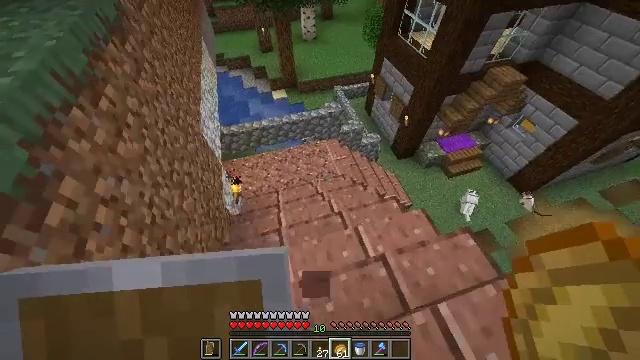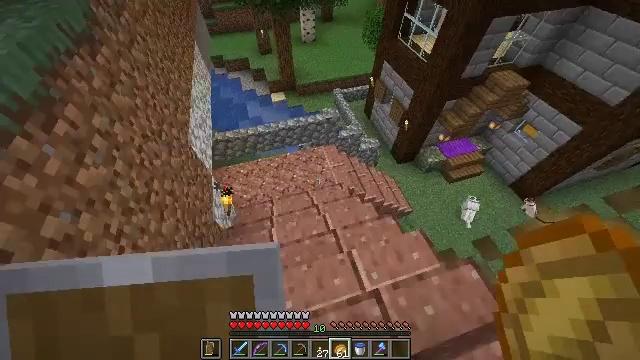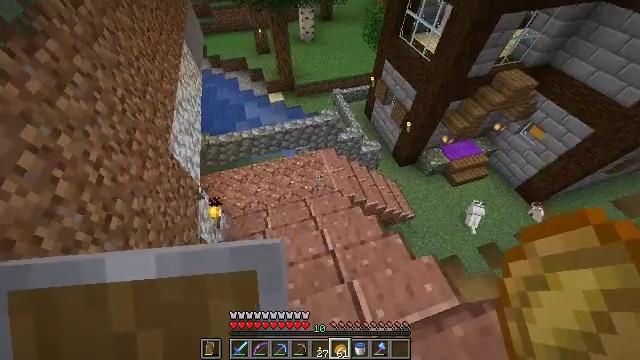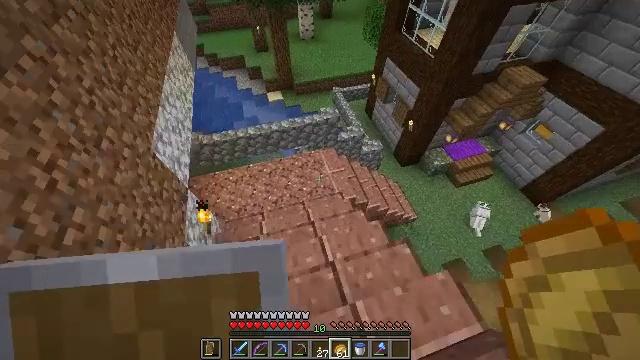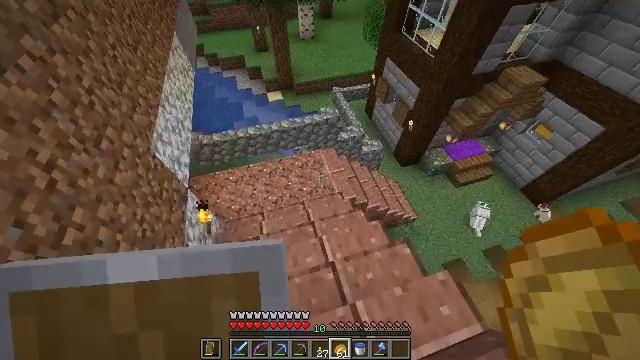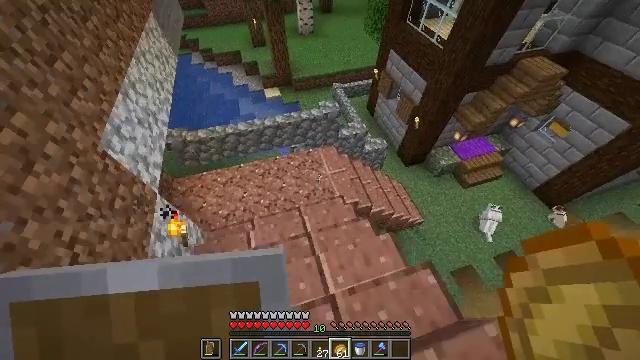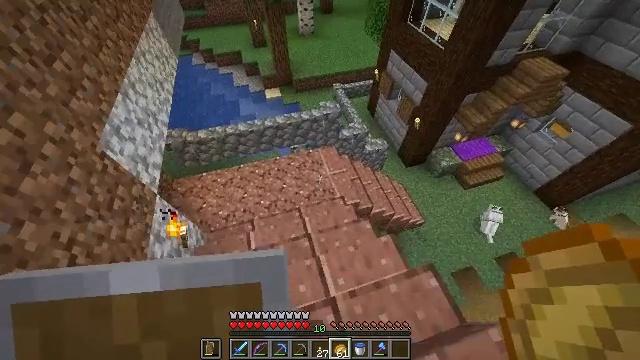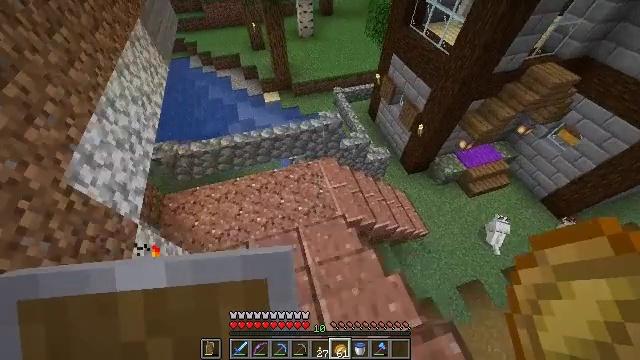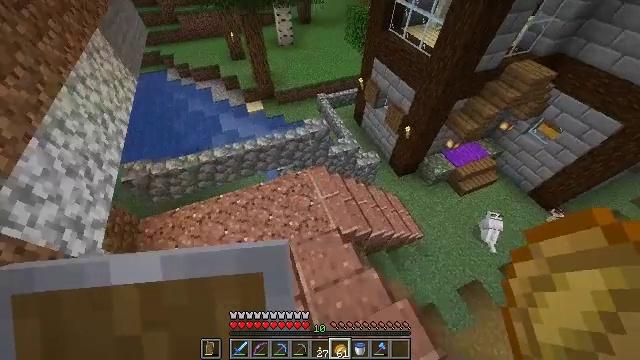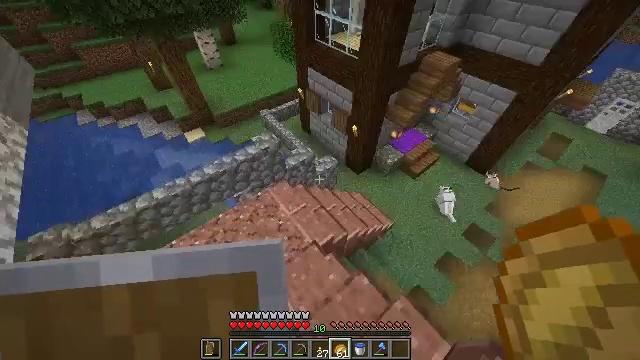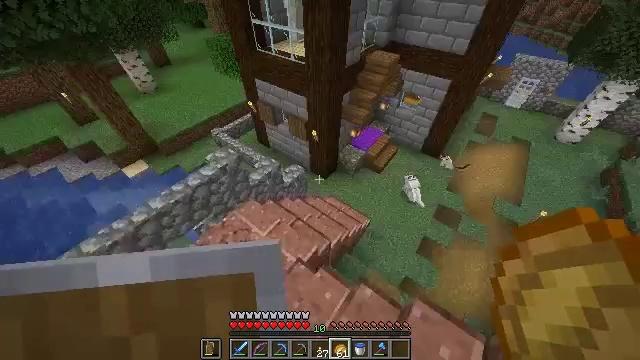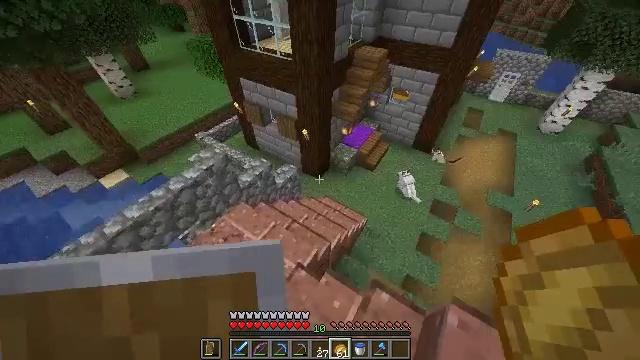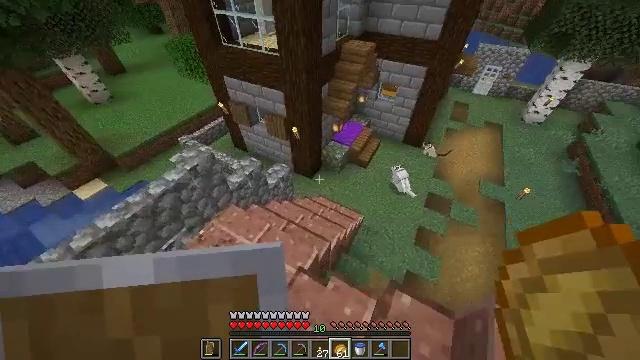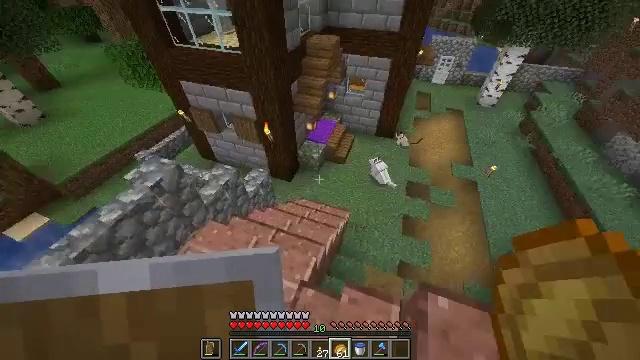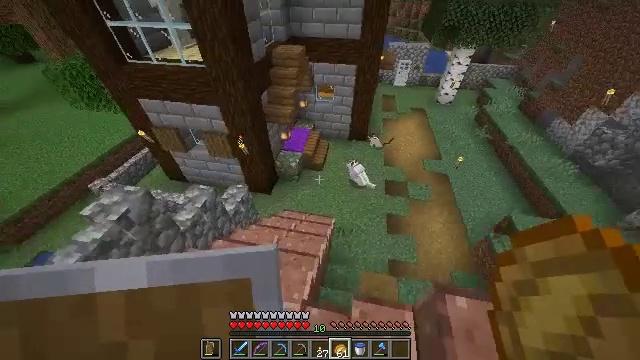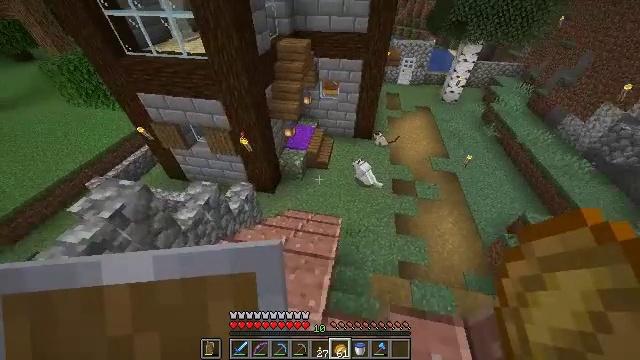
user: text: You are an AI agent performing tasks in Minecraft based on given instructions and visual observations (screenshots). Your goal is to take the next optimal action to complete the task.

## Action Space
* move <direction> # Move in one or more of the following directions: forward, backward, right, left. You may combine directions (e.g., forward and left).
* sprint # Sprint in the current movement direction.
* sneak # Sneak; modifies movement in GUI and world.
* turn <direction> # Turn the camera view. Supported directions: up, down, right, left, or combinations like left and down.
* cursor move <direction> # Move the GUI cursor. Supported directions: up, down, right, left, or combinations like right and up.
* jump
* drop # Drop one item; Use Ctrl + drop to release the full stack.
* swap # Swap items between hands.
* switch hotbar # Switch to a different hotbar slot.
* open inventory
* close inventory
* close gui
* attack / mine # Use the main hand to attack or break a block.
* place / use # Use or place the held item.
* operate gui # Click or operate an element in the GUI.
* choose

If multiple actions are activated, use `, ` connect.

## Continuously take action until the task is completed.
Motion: motion action
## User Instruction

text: Make a melon using melon slices.
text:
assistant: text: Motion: move forward
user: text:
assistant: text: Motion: move forward
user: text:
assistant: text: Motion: move forward
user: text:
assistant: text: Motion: move forward
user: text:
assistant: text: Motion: move forward
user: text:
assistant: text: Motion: move forward
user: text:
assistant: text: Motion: move forward
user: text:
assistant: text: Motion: move forward and move left, turn right and up
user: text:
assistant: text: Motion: move forward and move left, turn right and up
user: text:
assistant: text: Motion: move forward and move left, turn right and up
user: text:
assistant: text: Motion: move forward and move left, turn right
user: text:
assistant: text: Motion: move forward and move left, turn right
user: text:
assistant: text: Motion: move forward and move left, turn right
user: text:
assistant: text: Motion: move forward, turn right and up
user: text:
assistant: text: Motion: move forward
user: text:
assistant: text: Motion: move forward
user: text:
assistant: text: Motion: move forward, sprint
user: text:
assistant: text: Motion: move forward, sprint, turn up
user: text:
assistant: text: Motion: move forward, sprint, turn up
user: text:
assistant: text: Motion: move forward, turn right and up
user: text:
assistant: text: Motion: move forward, turn right and up
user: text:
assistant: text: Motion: move forward, turn right and up
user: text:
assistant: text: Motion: move forward, turn right and up
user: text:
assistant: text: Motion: move forward
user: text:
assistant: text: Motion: move forward, sprint
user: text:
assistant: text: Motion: move forward, sprint
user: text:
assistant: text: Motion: move forward
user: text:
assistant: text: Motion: move forward
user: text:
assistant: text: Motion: move forward
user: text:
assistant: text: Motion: move forward